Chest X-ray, PA view. Patient: 64 years old, sex M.
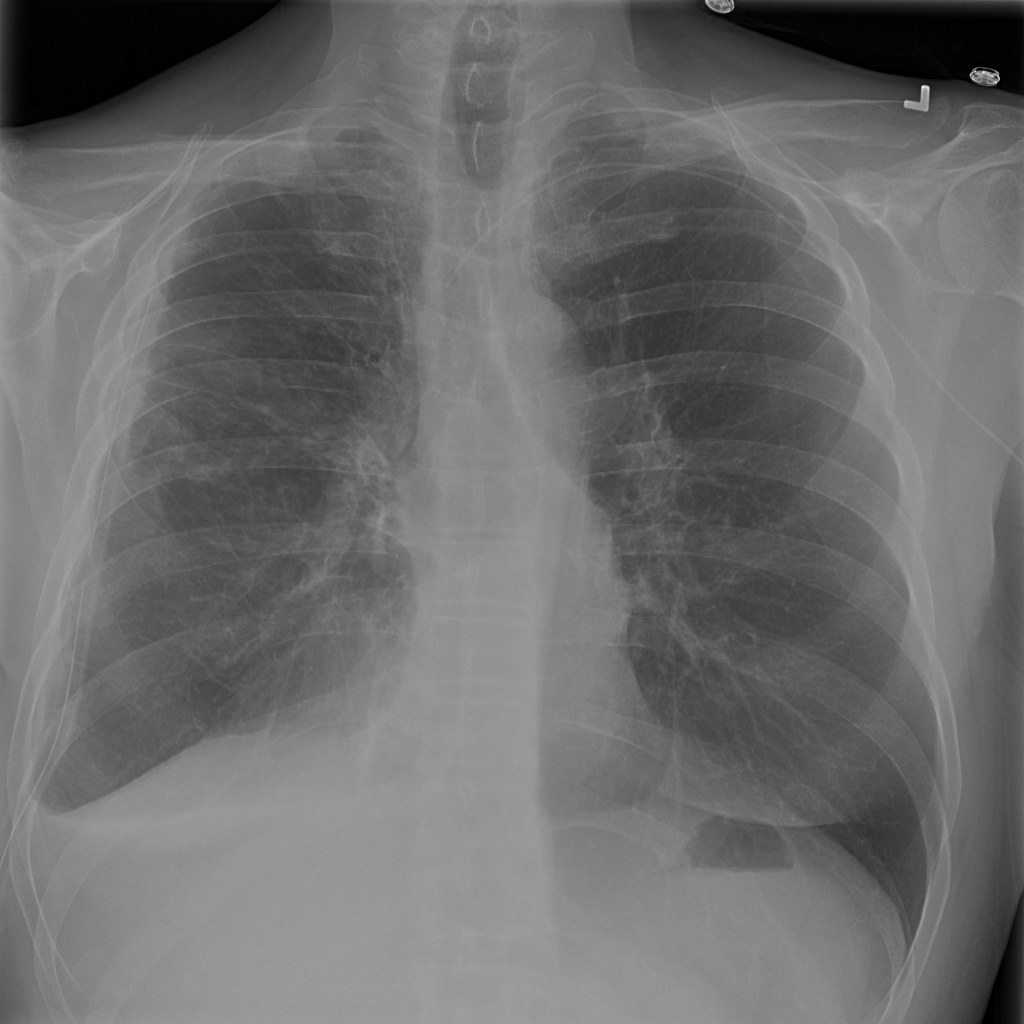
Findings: Infiltration, Pneumothorax